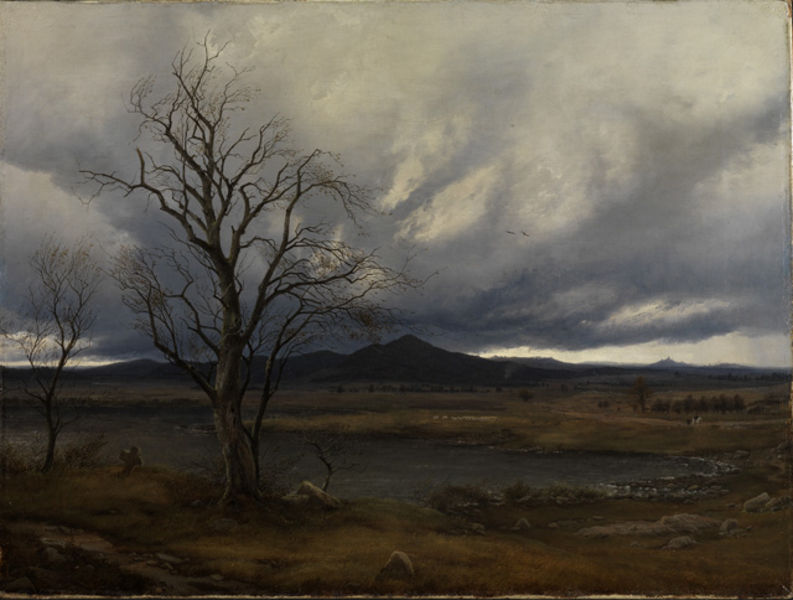
Titel: Landschaft mit aufziehendem Gewitter
Künstler: Carl Julius von Leypold
Standort: Karlsruhe
Institution: Staatliche Kunsthalle Karlsruhe
Schlagwörter: baum, berg, blau, dunkel, felsen, gemälde, gewitter, himmel, meer, schatten, vogel, wasser, weiß, wolken, bäume, fluss, grün, landschaft, ocker, see, teich, ufer, äste, abend, braun, grau, hell, hintergrund, licht, schwarz, gras, hund, tier, weg, wiese, wolke, malerei, stein, steine, tod, tot, trauer, bild, niederlande, öl, ast, dämmerung, ebene, horizont, hügel, natur, stamm, vögel, weite, wind, zweige, einsam, sonne, wiesen, kontrast, traurig, pferd, reiter, weiher, düster, naturalismus, moderne, trocken, berge, dürre, fels, gebirge, leer, verlassen, öde, nebel, herde, kahl, kuh, herbst, winter, friedrich, romantik, sturm, untergang, unwetter, wetter, finster, stimmung, ölfarbe, steppe, regen, katze, tusche, schaf, dürr, kreuz, religion, heide, wolkig, friedhof, pinsel, trüb, grab, sterben, moor, karg, geäst, dramatik, caspar david friedrich, schafe, schief, unheimlich, morsch, gewitterstimmung, trist, grabstein, hintzergrund, beerge, ladschaftsmalerei, 19. jahrhundert, ol, himmel landschaft, baum kahl herbst, menschen leer, tittwn, knochid